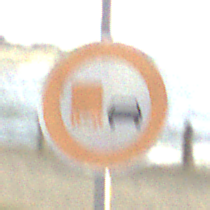
Verkehrszeichen: UeberholverbotKraftfahrzeuge
Umgebung: Outdoor, Suburban
Tageszeit: MorningAfternoon
Wetter: PartlyCloudy
Licht: Natural
Jahreszeit: NotSpecified
Kontrast: HighContrast